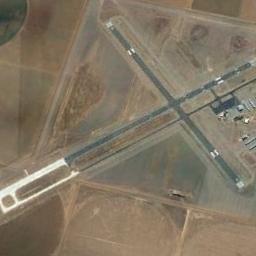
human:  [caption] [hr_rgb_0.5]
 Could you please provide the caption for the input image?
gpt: There is an airport where two runways cross in the middle of the field .

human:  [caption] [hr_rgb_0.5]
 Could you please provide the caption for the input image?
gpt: The lawn is divided into many rectangular areas by runways .

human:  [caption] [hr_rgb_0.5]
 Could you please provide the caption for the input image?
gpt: Two crossed runways in the airport, Several airport houses next to the runway .

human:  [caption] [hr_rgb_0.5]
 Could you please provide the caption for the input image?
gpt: An airport with a runway on the farmland .

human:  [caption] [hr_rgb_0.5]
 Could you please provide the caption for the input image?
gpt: Two roads intersect at the airport .